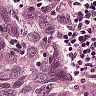
Metastatic tissue present: yes